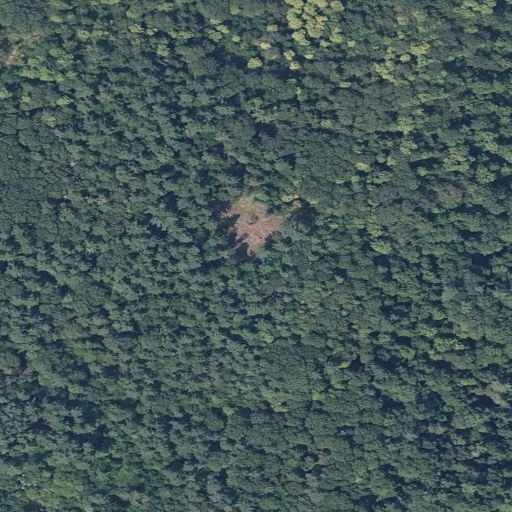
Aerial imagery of mountain in Maine named Manter Hill containing mixed forest, evergreen forest, and deciduous forest